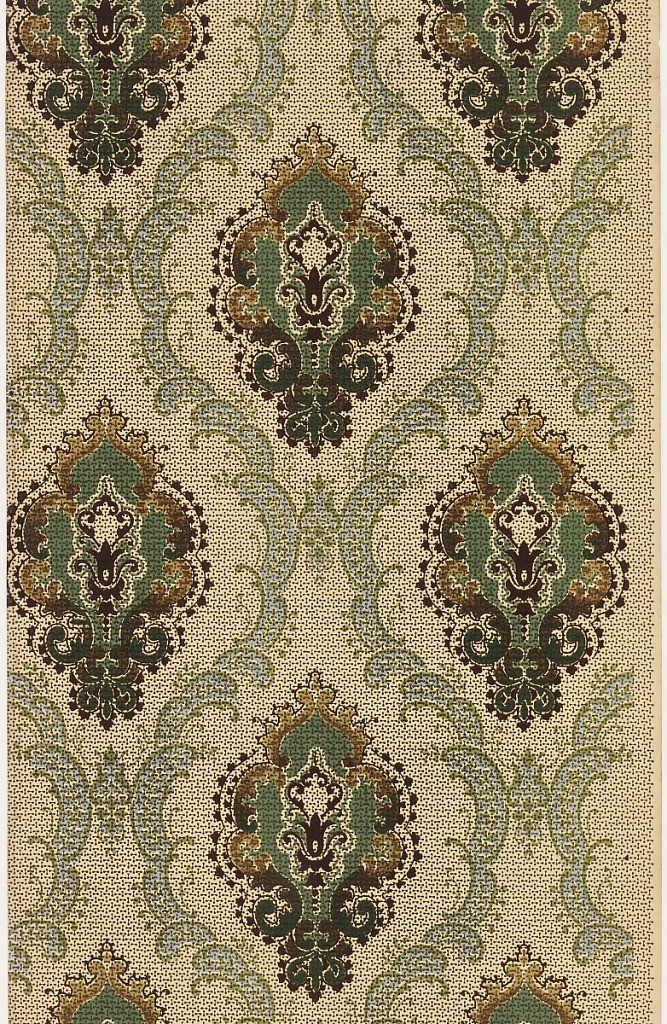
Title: Sidewall
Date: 1905–1915
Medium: Machine-printed paper
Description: Large stylized floral medallion. Each medallion is enclosed within a scrolling ogival framework. Printed in green, blue, and tan on patterned ground.